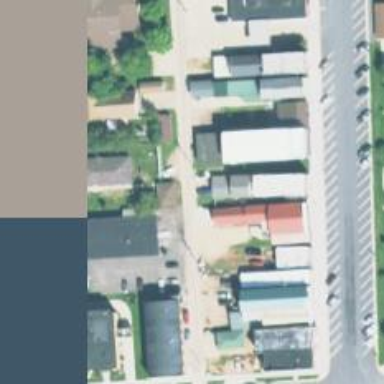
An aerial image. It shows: Alleyway designated as service road.